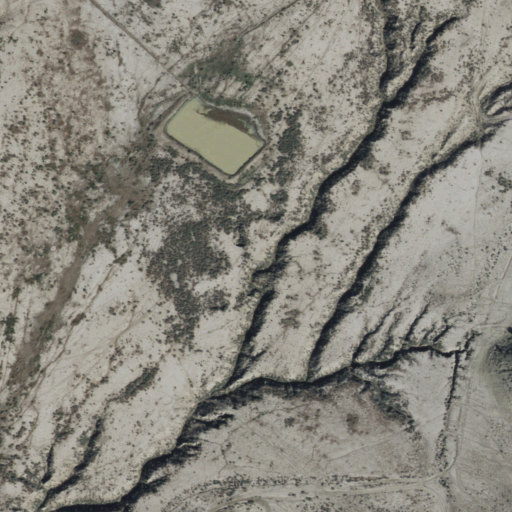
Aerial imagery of valley in Arizona named Pine Tree Wash containing shrub and grassland